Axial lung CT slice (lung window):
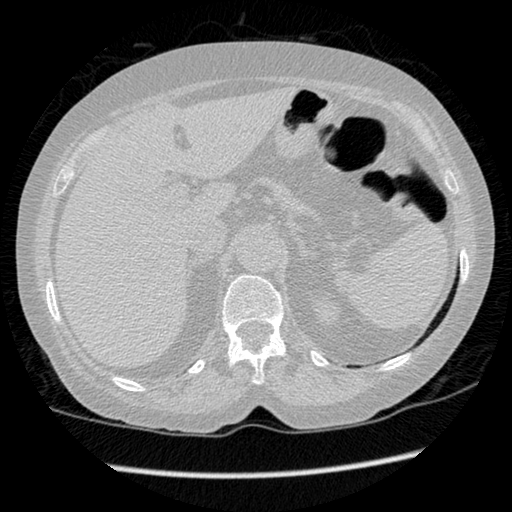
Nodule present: no